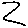
Label: zigzag